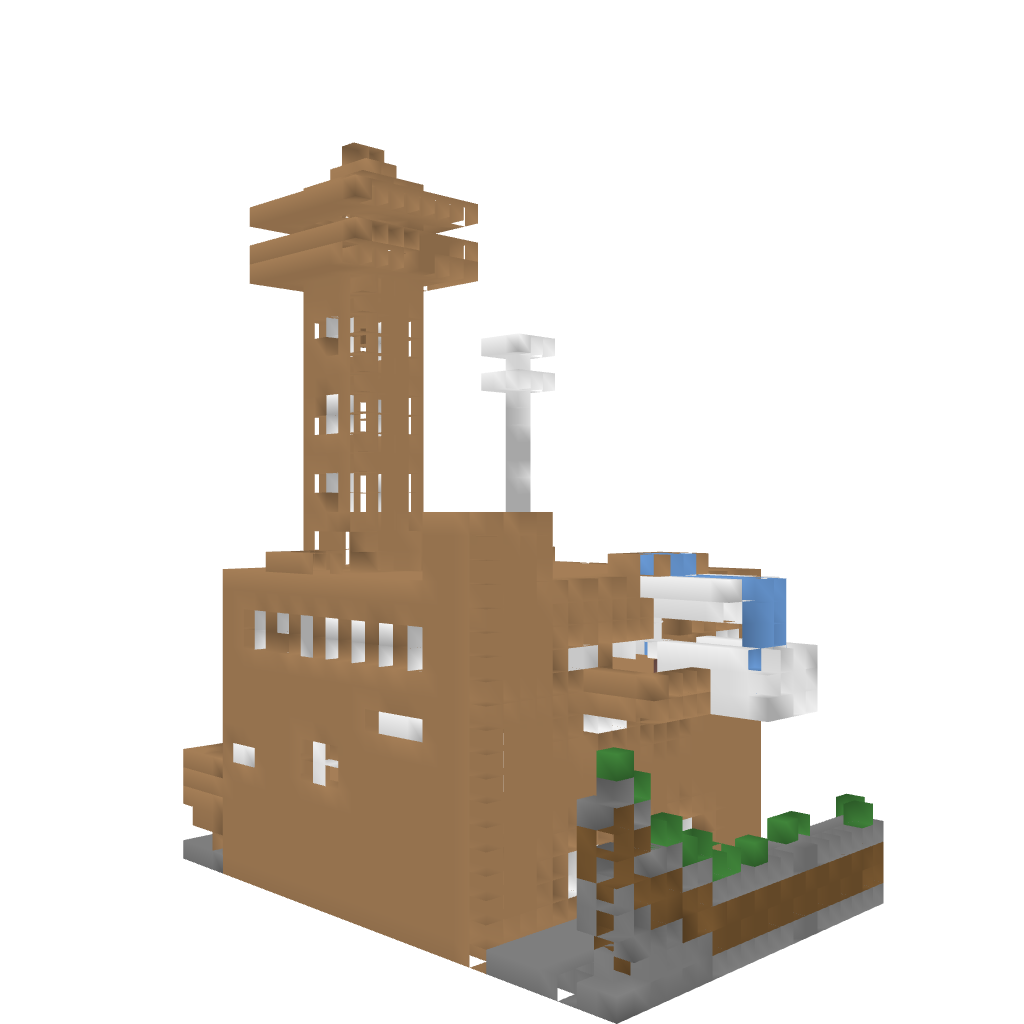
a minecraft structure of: Big Wooden House bad low quality